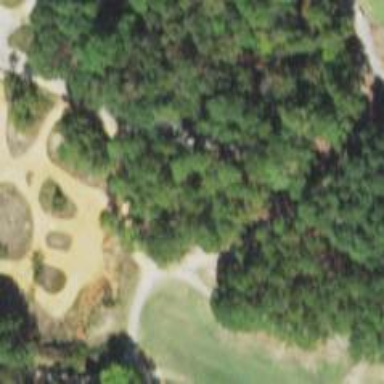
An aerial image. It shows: Path for golf carts.